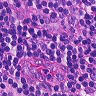
Metastatic tissue present: no